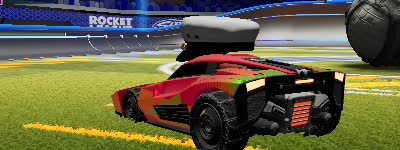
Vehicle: breakout